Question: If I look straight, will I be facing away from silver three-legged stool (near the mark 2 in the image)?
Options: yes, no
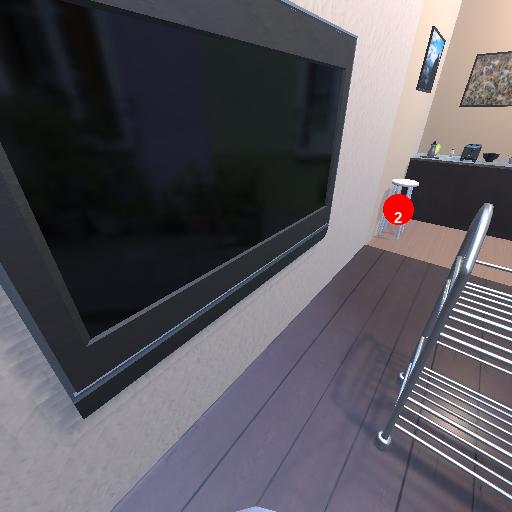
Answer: yes